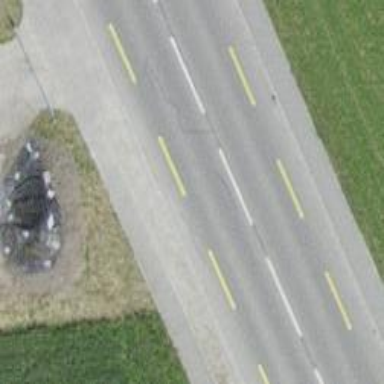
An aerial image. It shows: Secondary road with asphalt surface and dedicated cycle lane.